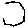
Label: hexagon